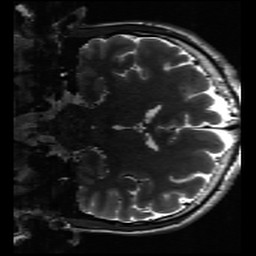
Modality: inplaneT2
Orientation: coronal